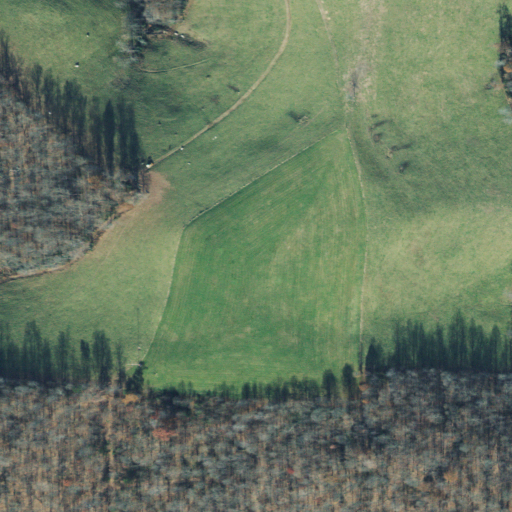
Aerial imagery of mountain in Ohio named Sampson Hill containing deciduous forest, pasture, shrub, mixed forest, grassland, and evergreen forest